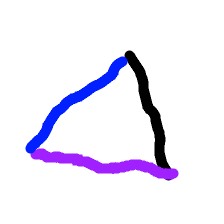
Shape: triangle